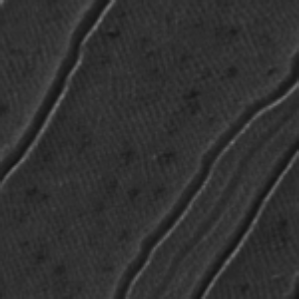
Label: frost